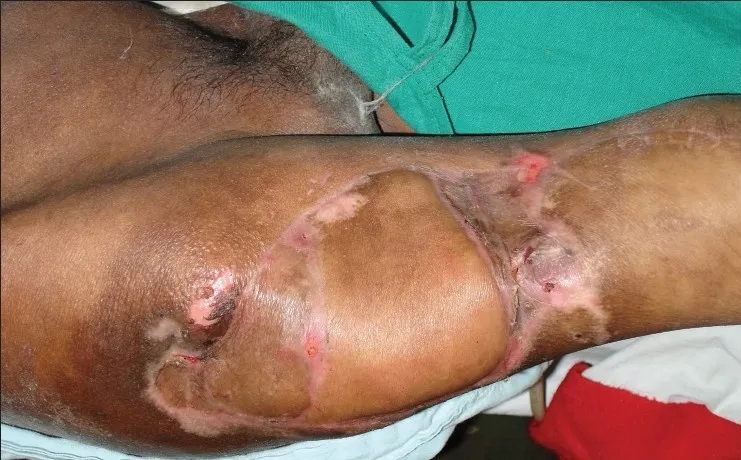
Well consolidated flaps 2 months after the surgery.
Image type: medical_photograph (other_medical_photograph)